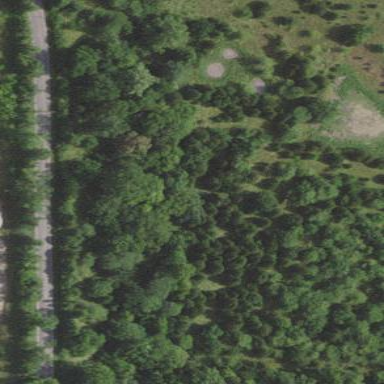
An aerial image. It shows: Woodland with evergreen needle-leaved trees.